Question: I'm trying to show whether the asymmetric t-distribution or a normal distribution fits a certain dataset better. In doing this I decided to superimpose both a fitted normal distribution and a fitted t-distribution. For the normal distribution this is no problem using stat_fun:
'''
x <- data.frame(rnorm(500))
names(x) <- c("test.data")
ggplot(x,aes(x=test.data)) +
stat_function(fun = dnorm, args=list(mean=mean(x$test.data,na.rm=TRUE),
sd=sd(x$test.data,na.rm=TRUE)), aes(colour = 'Normal')) +
geom_histogram(aes(y = ..density..), alpha = 0.4)
'''
Which yields the graph below:

Now I want to do the same for the asymmetric t-distribution, where I have a shape (nu), location (mu), dispersion (sigma) and non-centrality parameter (gamma). If I enter the t-distribution in the stat_function function I can only specify the shape and non-centrality parameter, using the dt function from the package stats.
Is there any way to superimpose a t-distribution over my histogram where I can pre-specify all four parameters?
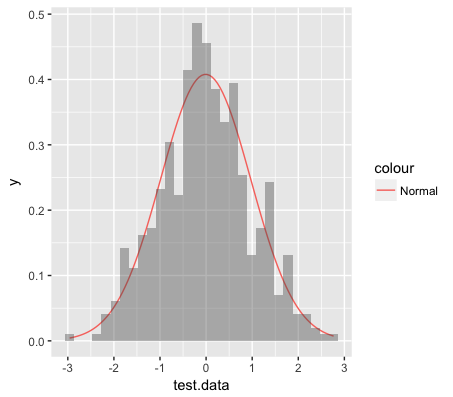
Answer: Try this:
'''
library(ggplot2)
set.seed(1)
x <- data.frame(rt(5000,df=5,ncp=1)*10+7)
names(x) <- c("test.data")
# Define a Student t distribution with shape (nu) and location (mu)
dt2 <- function(x, mu, nu, df, ncp) {
dt((x-mu)/nu,df,ncp)/nu
}
ggplot(x,aes(x=test.data)) +
stat_function(fun = dt2, args=list(mu=7, nu=10, df=5, ncp=1),
aes(colour = 'Student t'), lwd=1) +
geom_histogram(aes(y = ..density..), bins=100, alpha = 0.4)
'''
<URL>